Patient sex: F
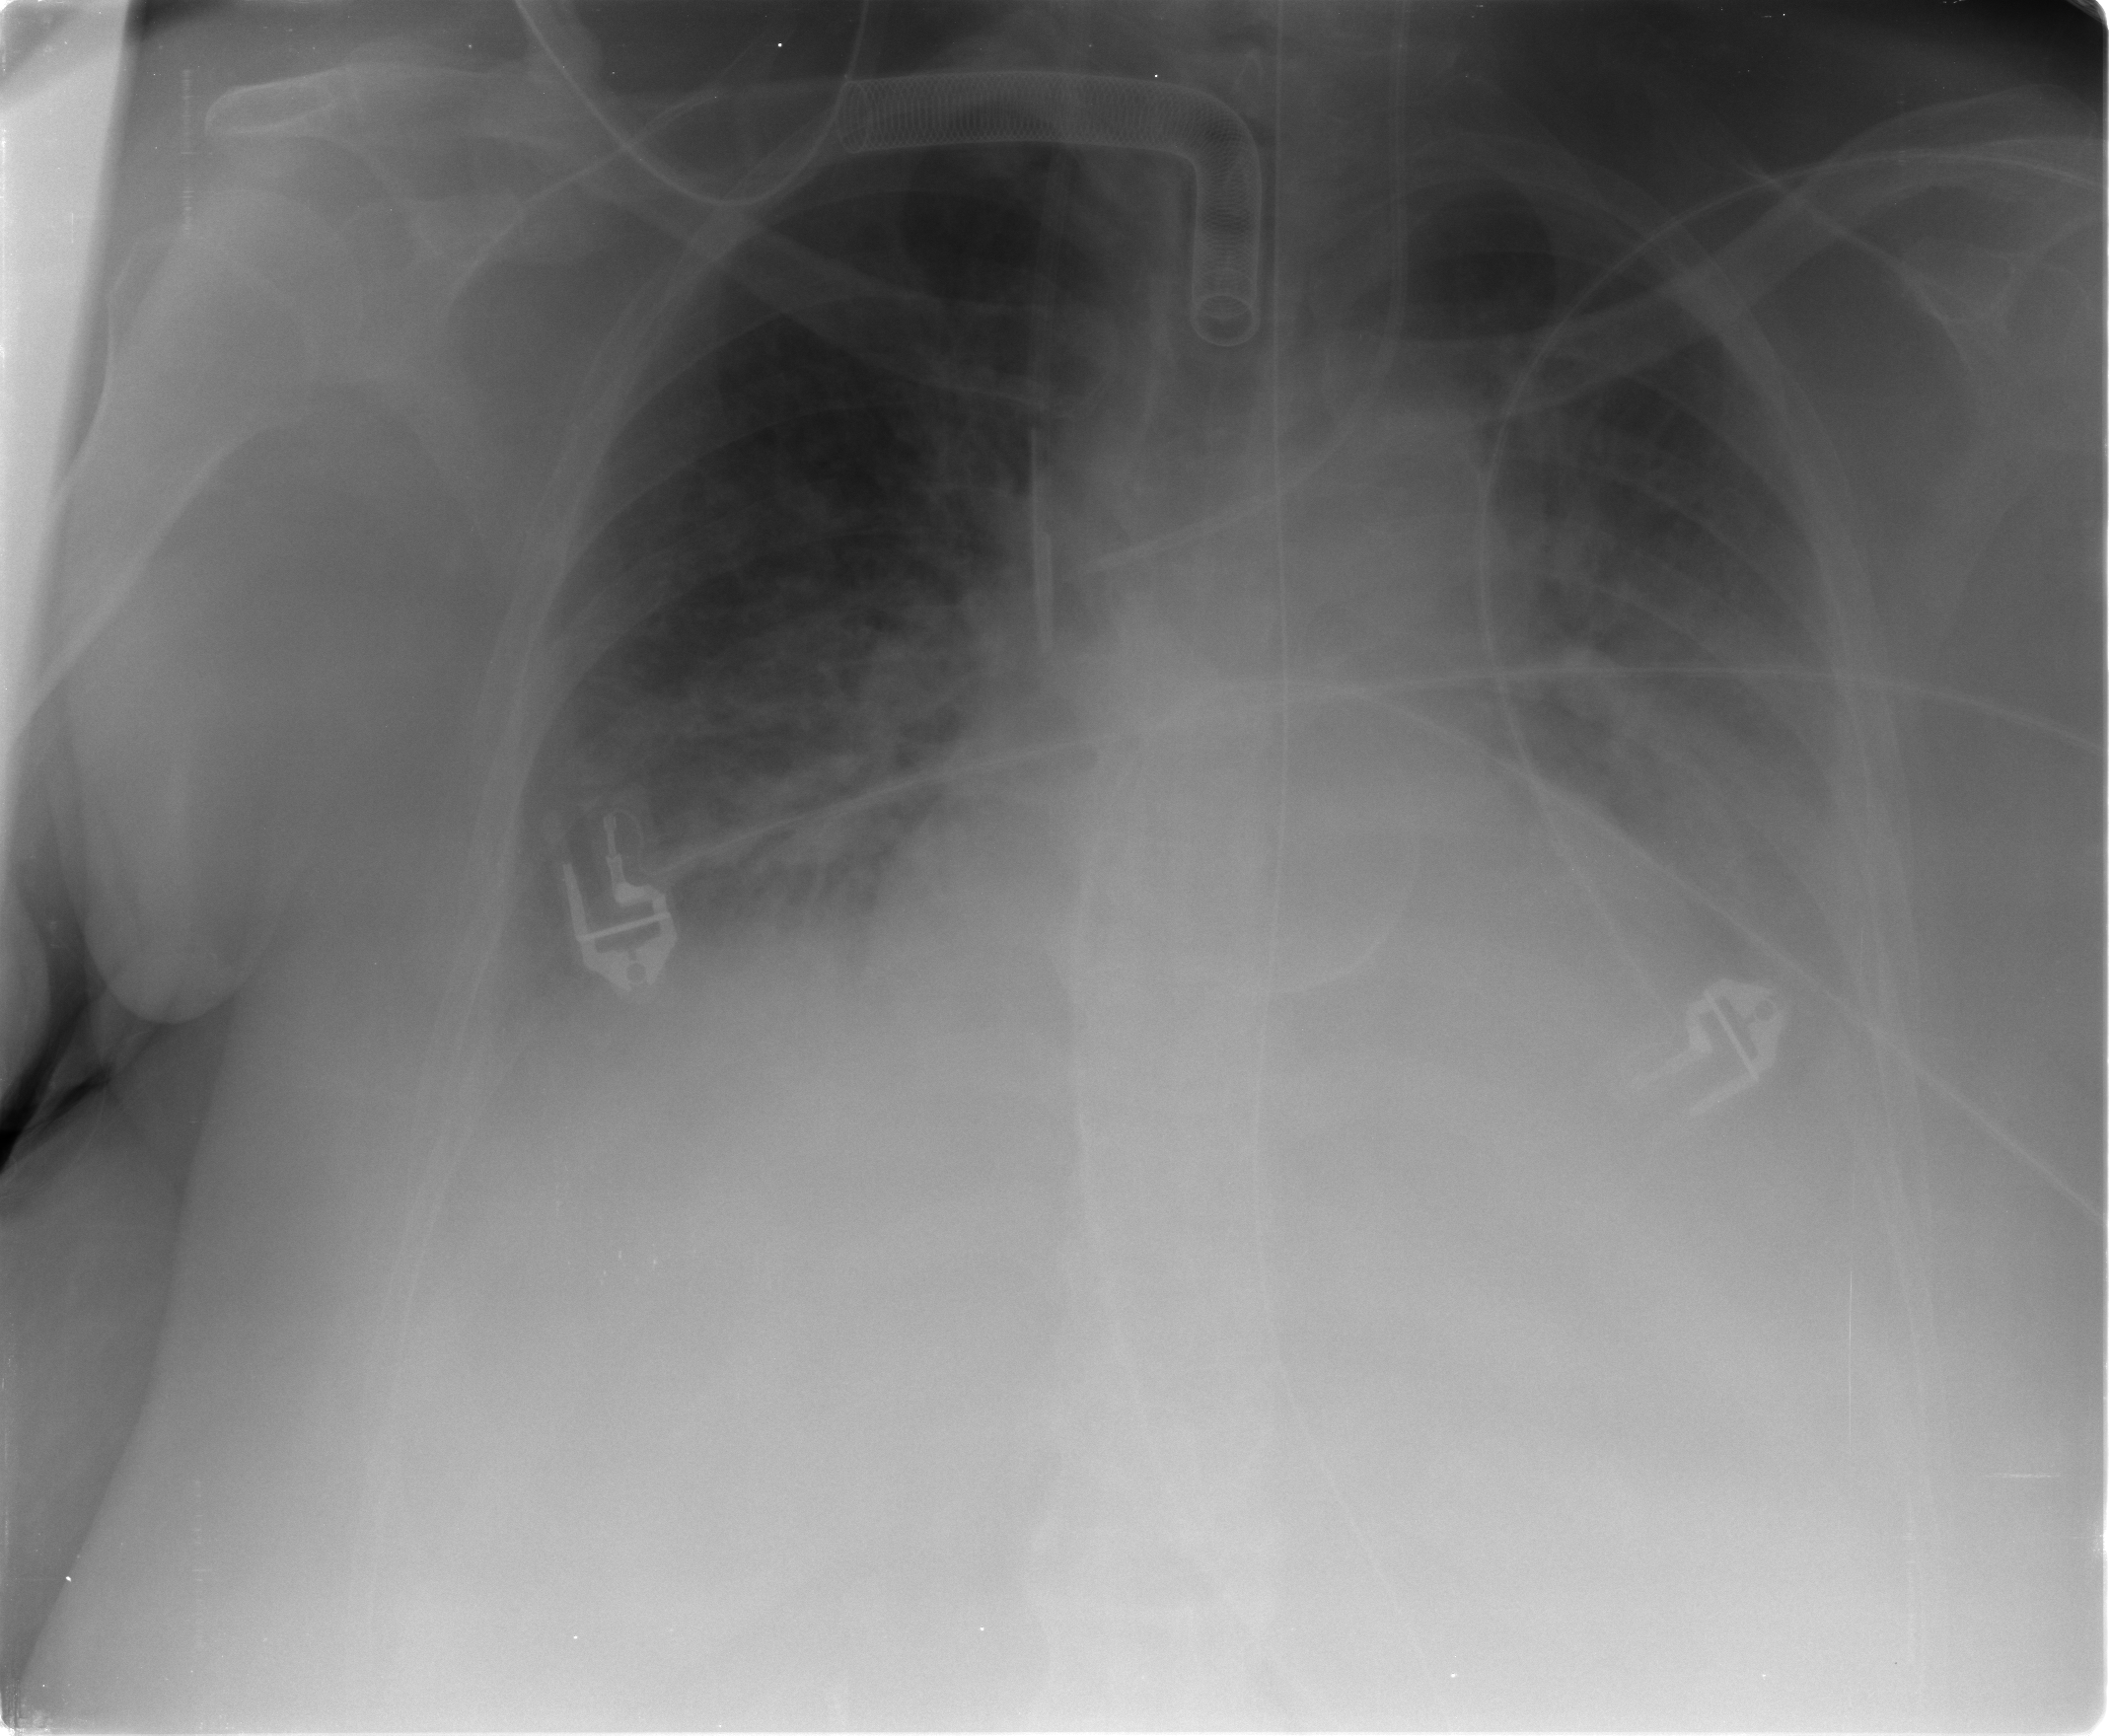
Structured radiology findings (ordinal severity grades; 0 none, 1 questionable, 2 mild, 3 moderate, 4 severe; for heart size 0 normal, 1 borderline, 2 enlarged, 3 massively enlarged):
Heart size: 3
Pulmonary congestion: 2
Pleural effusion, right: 2
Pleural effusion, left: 2
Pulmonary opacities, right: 2
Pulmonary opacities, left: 2
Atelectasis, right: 2
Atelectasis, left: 2